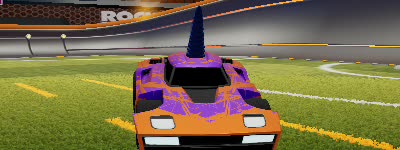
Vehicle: breakout